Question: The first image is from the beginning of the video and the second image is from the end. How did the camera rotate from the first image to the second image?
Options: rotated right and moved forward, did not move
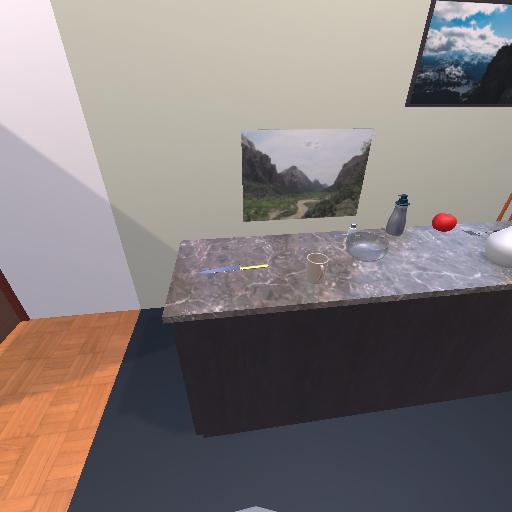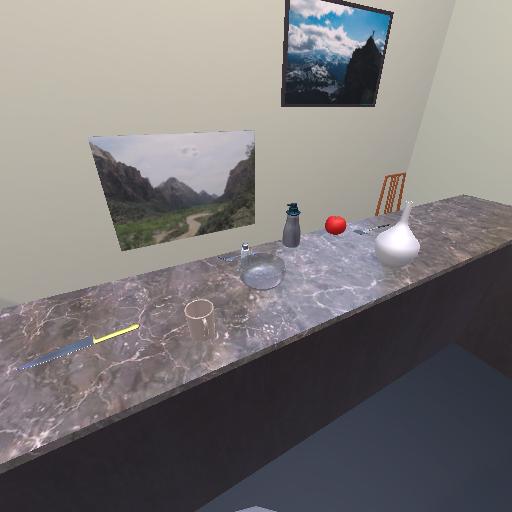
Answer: rotated right and moved forward